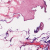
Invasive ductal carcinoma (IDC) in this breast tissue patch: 0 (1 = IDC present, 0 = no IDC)